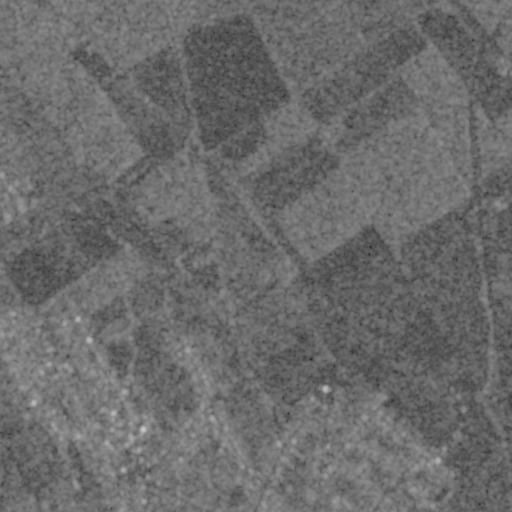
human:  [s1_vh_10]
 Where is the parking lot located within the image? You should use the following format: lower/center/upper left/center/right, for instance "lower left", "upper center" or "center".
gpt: The parking lot is located in the lower left of the image.
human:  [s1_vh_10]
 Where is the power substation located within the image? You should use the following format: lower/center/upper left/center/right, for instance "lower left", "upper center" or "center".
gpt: The power substation is located in the lower right of the image.
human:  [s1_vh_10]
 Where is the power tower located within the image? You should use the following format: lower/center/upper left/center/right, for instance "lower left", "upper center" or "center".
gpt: The power tower is located in the lower right of the image.
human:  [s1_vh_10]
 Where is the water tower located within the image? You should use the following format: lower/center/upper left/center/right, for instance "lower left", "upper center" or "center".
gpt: The water tower is located in the center left of the image.
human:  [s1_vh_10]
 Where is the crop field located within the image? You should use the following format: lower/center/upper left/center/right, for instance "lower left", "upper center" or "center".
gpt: There is no crop field in the image.

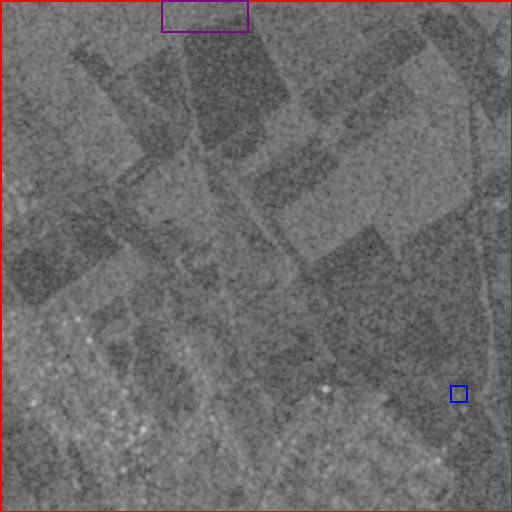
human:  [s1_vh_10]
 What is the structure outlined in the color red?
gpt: The structure outlined in red is a crop field.
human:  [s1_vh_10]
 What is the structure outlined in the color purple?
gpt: The structure outlined in purple is a park.
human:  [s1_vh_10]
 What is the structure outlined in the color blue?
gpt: The structure outlined in blue is a power substation.
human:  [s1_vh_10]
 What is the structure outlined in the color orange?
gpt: There is no orange outline.